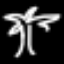
Label: palm tree